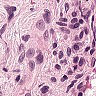
Metastatic tissue present: no